高一 · 代数
函数 $y=\log _{a}(2 x-1)+3(a>0$ 且 $a \neq 1)$ 的图象必过点 $(\quad)$
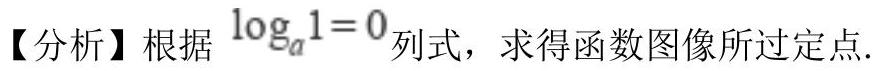
A. $\left(\frac{1}{2}, 4\right)$
B. $(1,3)$
C. $f^{\prime}(x)=0$
D. $(1,4)$
答案: B
解析: 当 $x=1$ 时, $2 x-1=1$, 则 $y=\log _{a} 1+3=0+3=3$,

$\therefore$ 函数 $y=\log _{a}(2 x-1)+3$ 的图像必过点 $(1,3)$.

故答案为: $\mathrm{B}$